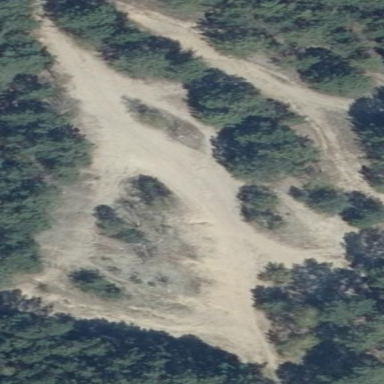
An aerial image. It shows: Natural area covered with sand.